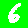
Digit: 6